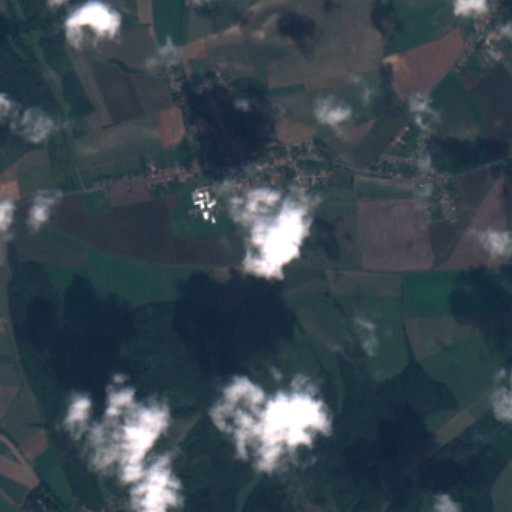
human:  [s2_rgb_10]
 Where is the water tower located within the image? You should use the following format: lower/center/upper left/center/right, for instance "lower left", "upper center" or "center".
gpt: The water tower is located in the center of the image.
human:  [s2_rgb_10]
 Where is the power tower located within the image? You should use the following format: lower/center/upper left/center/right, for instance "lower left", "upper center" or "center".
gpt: There is no power tower in the image.